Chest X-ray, AP view. Patient: 24 years old, sex M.
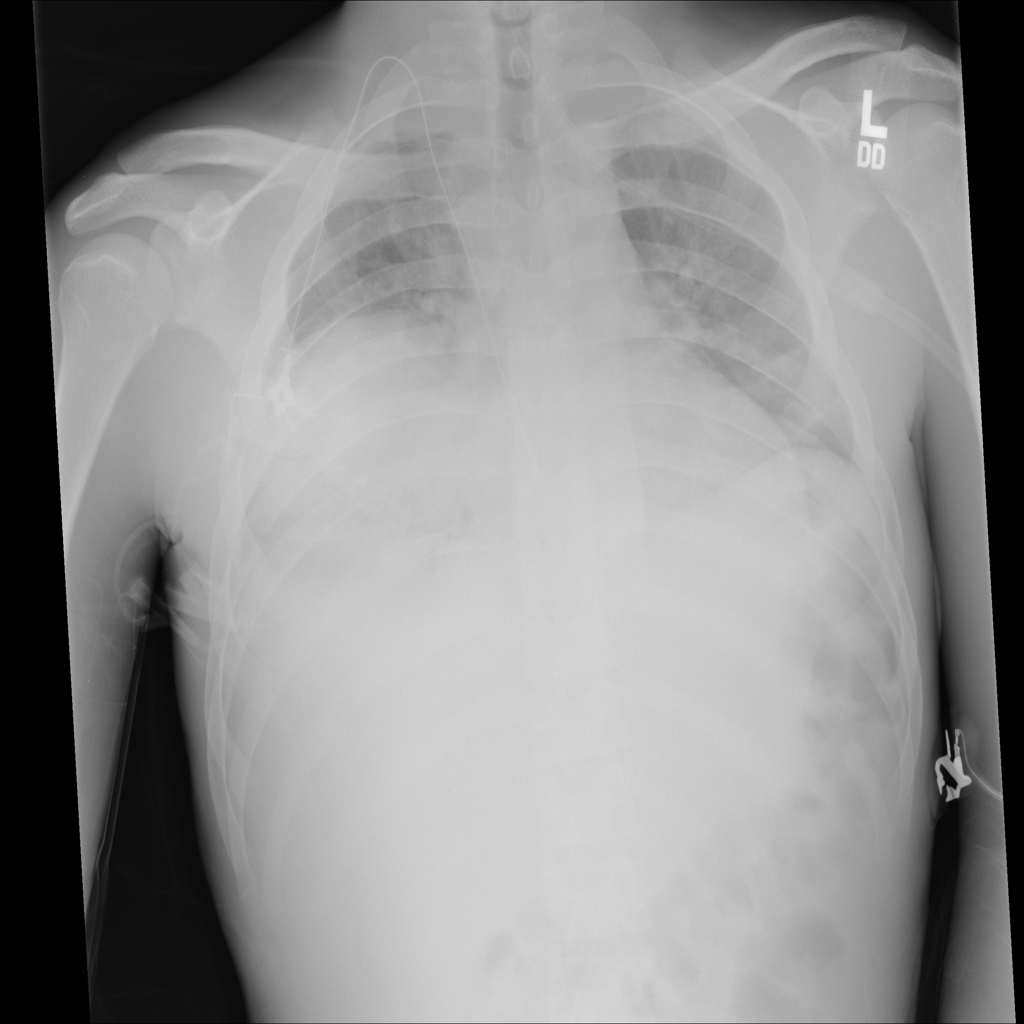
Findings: No Finding